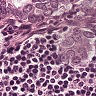
Metastatic tissue present: yes